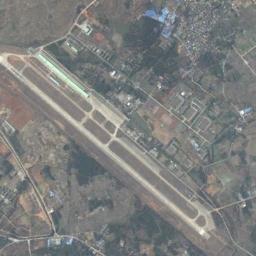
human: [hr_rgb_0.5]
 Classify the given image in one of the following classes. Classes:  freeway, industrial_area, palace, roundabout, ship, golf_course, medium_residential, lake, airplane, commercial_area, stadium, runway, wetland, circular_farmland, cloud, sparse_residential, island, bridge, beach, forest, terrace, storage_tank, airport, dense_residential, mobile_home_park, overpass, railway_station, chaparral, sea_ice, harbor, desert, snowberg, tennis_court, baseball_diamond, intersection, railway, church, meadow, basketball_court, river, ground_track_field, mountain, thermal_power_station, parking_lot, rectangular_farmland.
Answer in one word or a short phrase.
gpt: airport